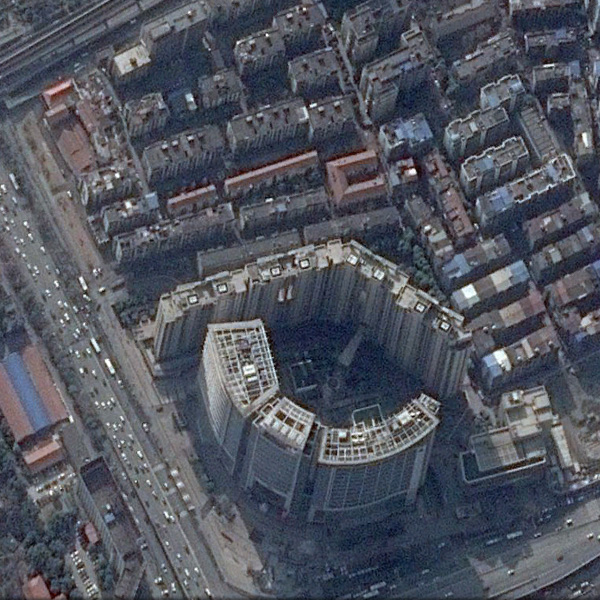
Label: Commercial